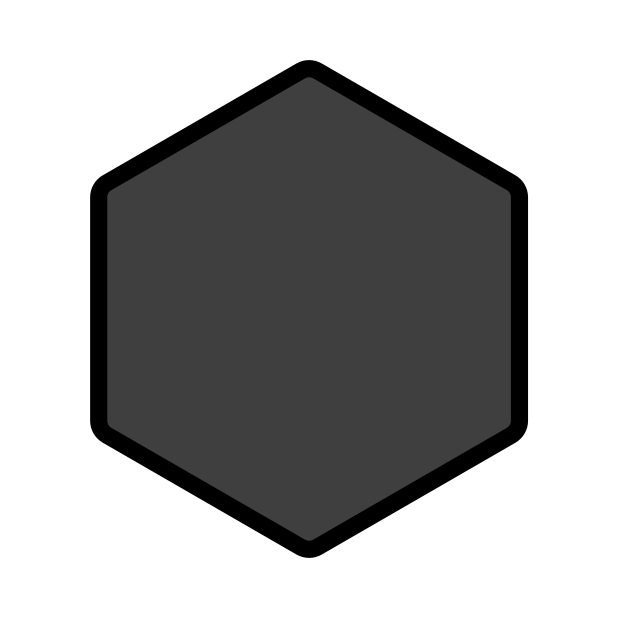
black hexagon